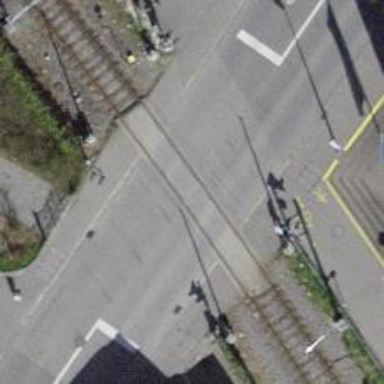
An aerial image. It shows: Level crossing along the railway.